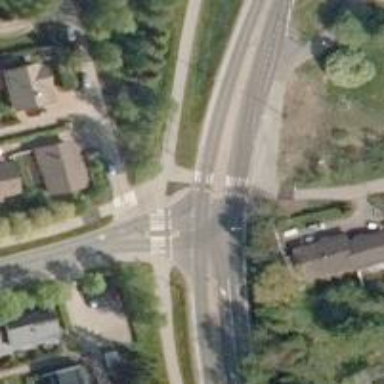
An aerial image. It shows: Uncontrolled road crossing.